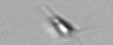
Label: Calciopappus